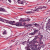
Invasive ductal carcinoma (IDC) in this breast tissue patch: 1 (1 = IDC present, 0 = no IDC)